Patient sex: M
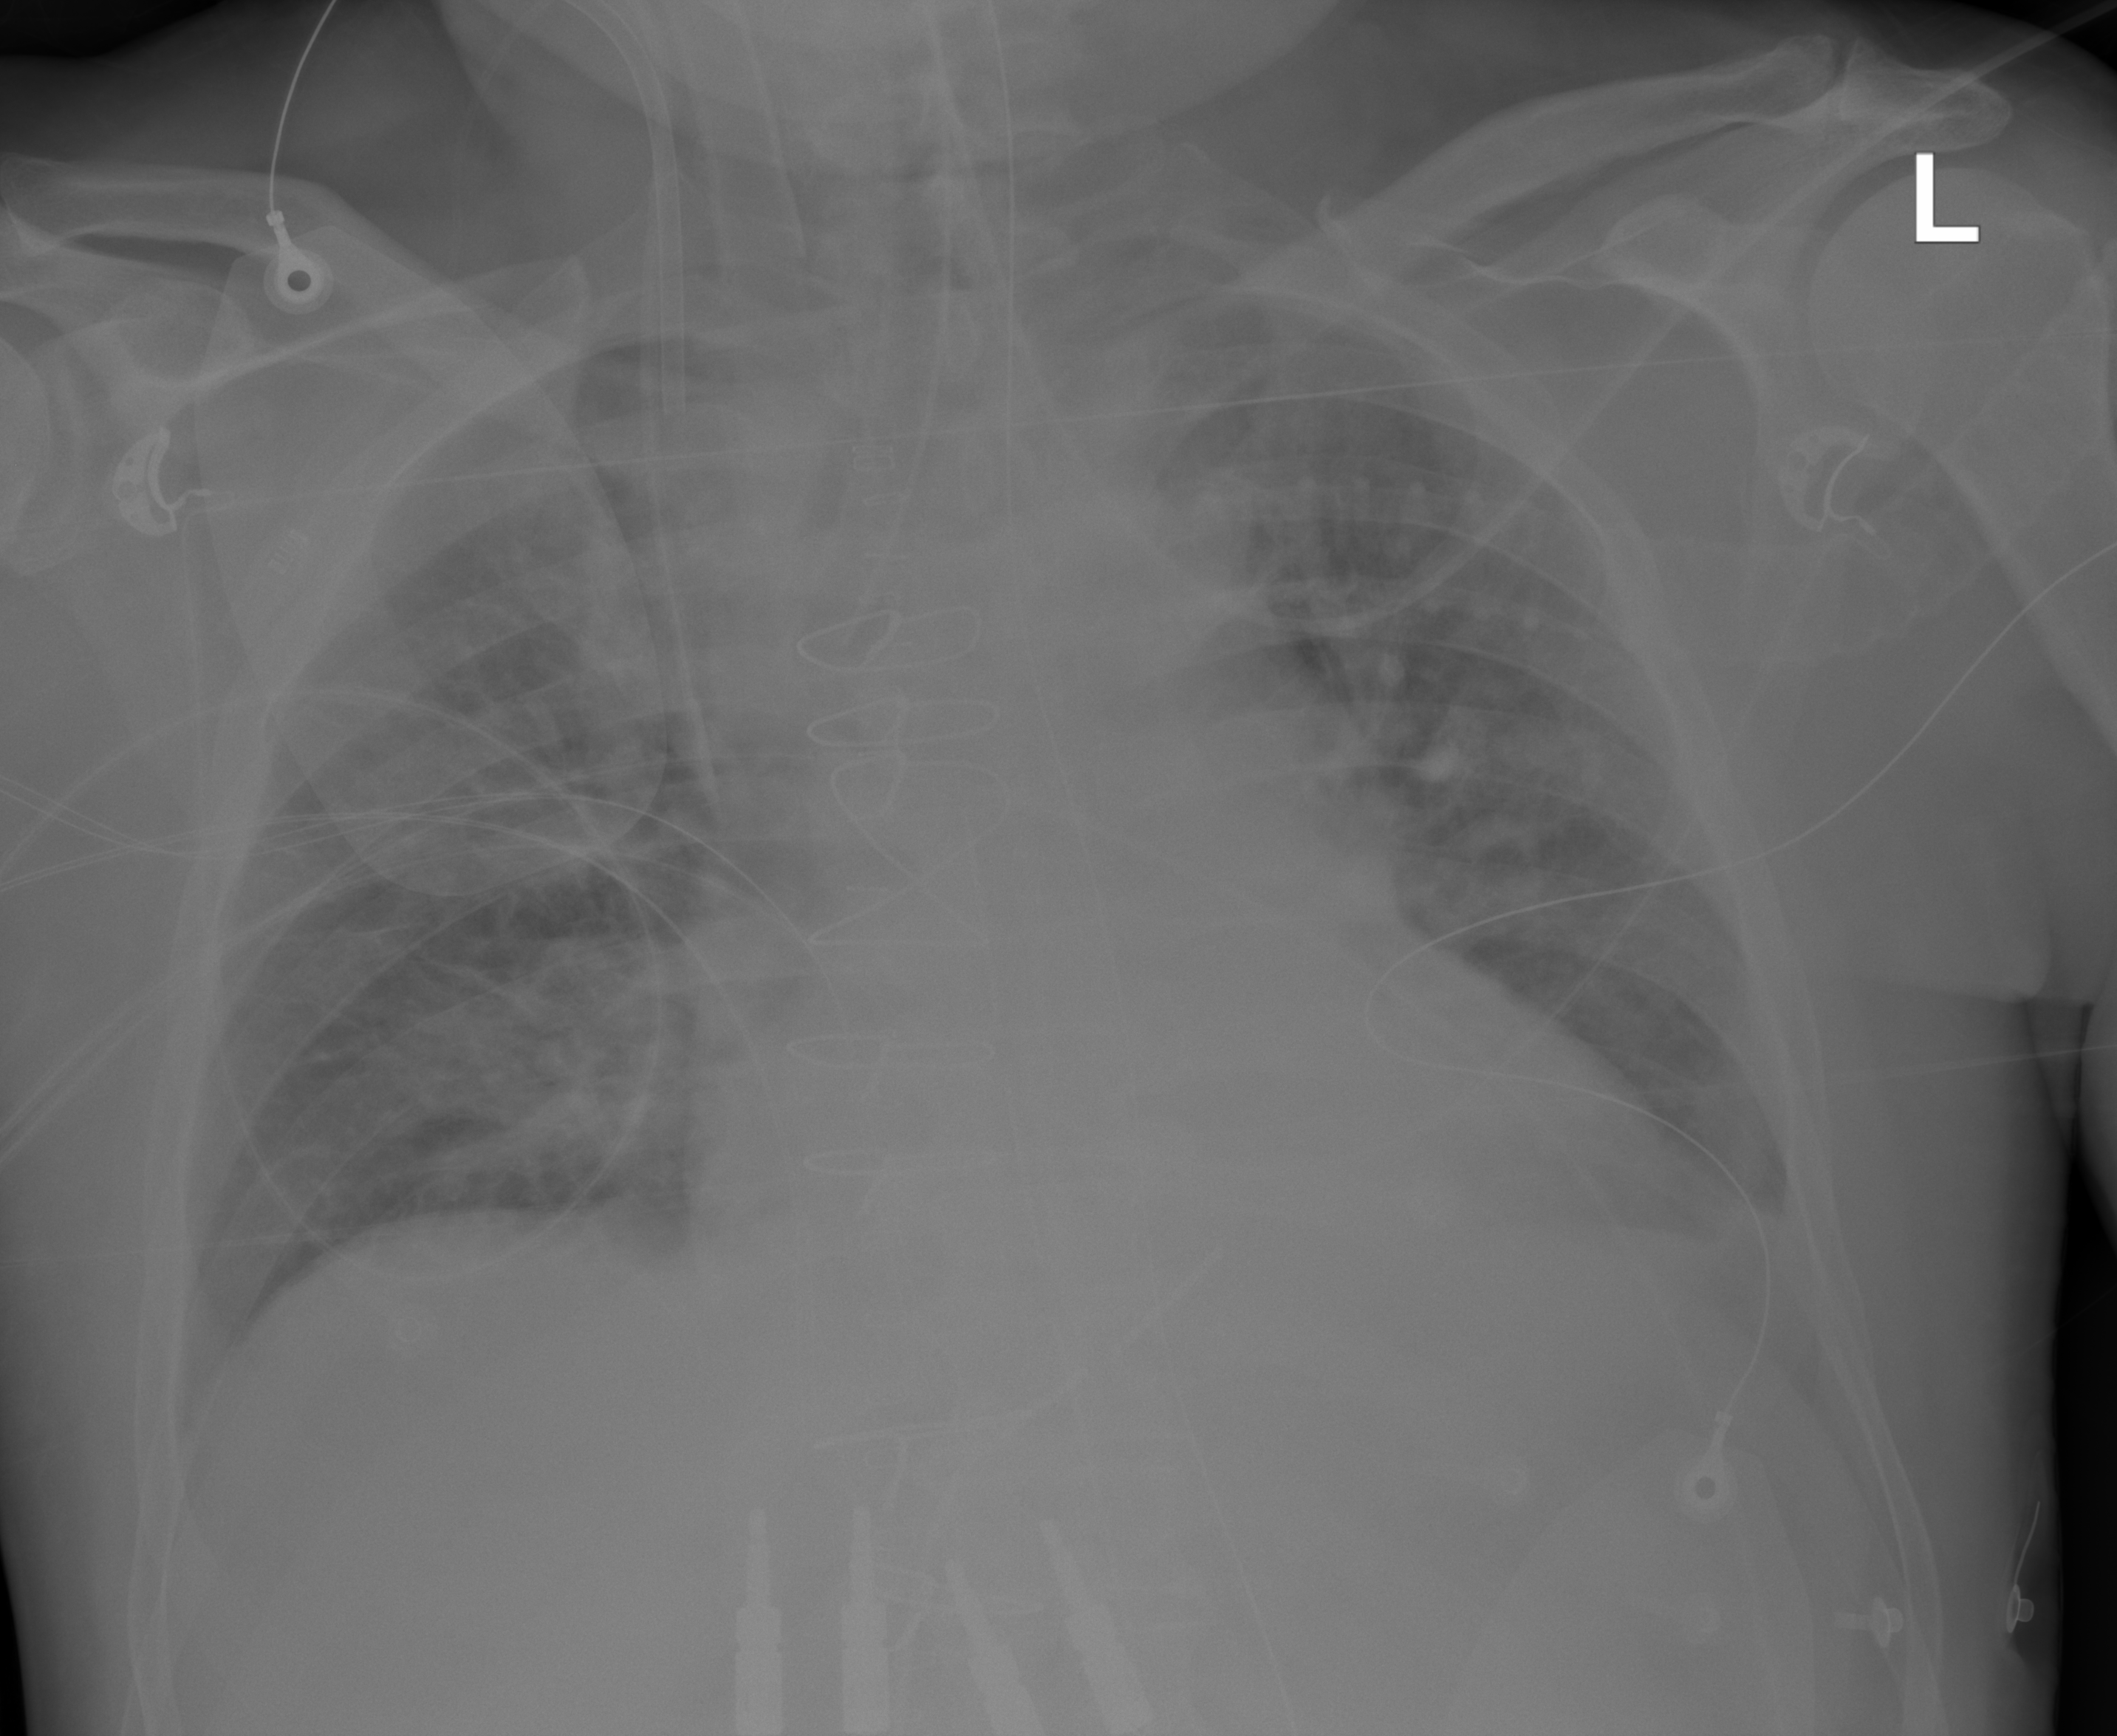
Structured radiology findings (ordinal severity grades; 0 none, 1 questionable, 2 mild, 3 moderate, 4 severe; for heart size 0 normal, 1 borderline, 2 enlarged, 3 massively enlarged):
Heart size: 0
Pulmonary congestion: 2
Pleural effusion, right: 0
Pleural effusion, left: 0
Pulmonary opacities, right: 0
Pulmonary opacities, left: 0
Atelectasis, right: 0
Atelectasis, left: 2